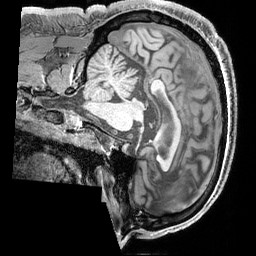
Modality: T1w
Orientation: sagittal
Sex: male
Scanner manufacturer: siemens
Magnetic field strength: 3 T
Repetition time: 2.3 s
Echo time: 0.00226 s